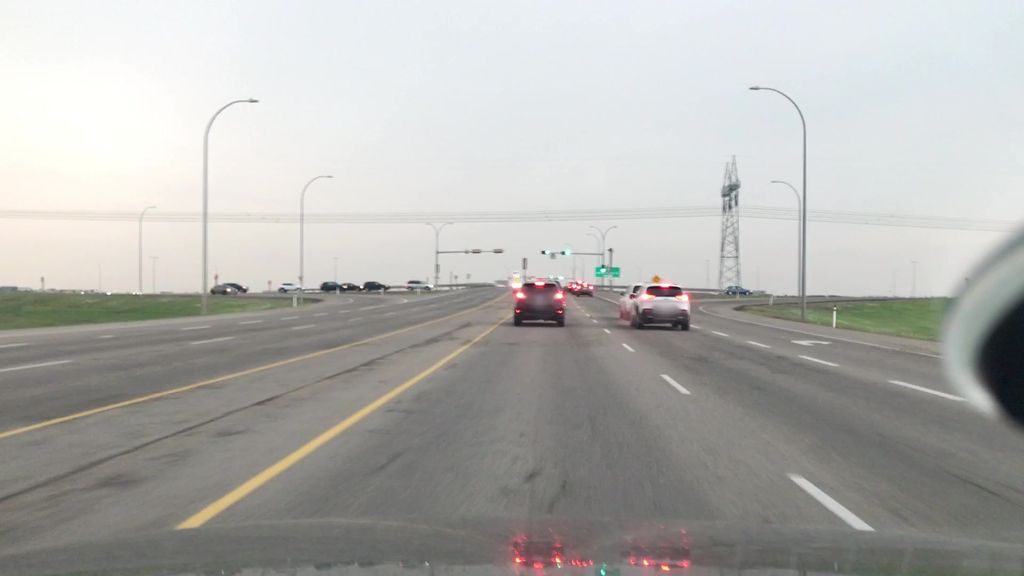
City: edmonton